Aerial crown-view tile of a tropical tree (Barro Colorado Island, Panama), acquired 20250414:
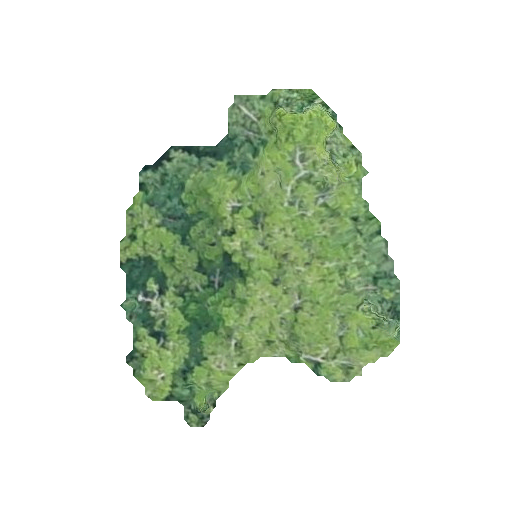
Species: Brosimum alicastrum
GBIF accepted scientific name: Brosimum alicastrum
Crown area: 95.059 m²